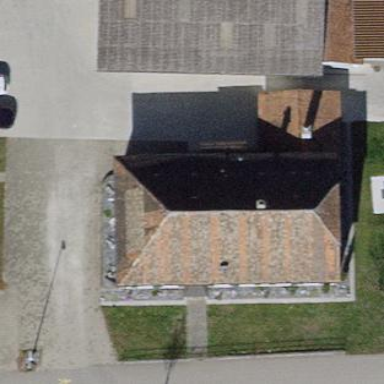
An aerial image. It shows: Half-hipped roof house.